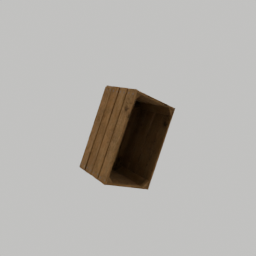
Label: tools